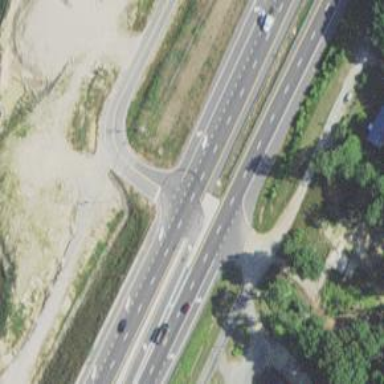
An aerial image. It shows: Road with stop sign.